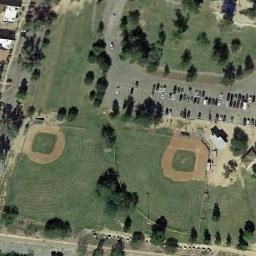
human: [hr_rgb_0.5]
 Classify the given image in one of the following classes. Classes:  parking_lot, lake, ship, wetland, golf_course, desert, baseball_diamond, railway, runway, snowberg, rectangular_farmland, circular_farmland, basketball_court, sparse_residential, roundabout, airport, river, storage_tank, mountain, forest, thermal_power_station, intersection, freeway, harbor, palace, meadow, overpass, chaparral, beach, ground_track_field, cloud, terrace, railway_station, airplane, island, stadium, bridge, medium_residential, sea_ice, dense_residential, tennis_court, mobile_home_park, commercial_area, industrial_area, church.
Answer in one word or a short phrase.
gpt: baseball_diamond